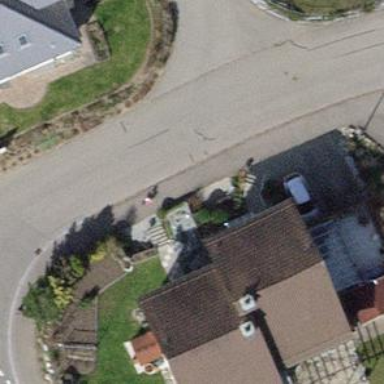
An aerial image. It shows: Semi-detached house with gabled roof.